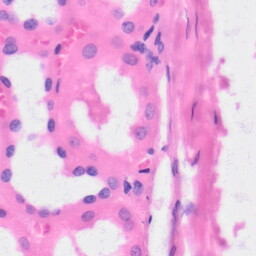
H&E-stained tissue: Kidney